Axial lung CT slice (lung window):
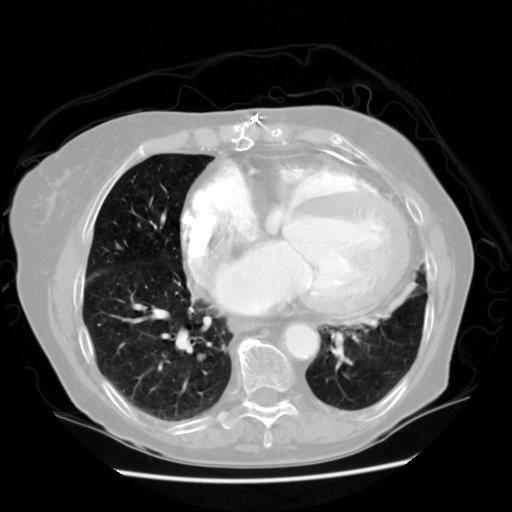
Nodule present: yes
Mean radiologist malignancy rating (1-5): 3.5